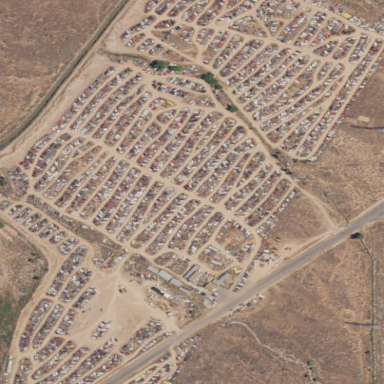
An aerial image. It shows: Industrial area designated as scrap yard.